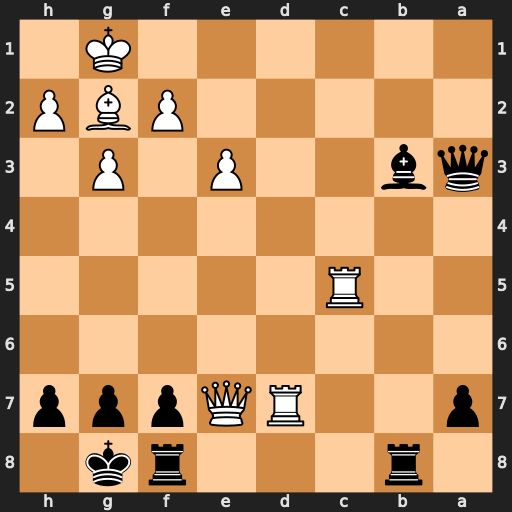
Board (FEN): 1r3rk1/p2RQppp/8/2R5/8/qb2P1P1/5PBP/6K1
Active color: b
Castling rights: -
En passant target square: -
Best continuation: Qa1+ Bf1 Be6